【题型】解答题　【知识点】解析几何　【难度】medium
(2023·上海静安·二模) 已知双曲线$\Gamma$:$\frac{x^2}{a^2} - \frac{y^2}{b^2} = 1$（其中$a > 0,b > 0$）的左、右焦点分别为$F_1(-c,0)$、$F_2(c,0)$（其中$c > 0$）。

(1) 若双曲线$\Gamma$过点$(2,1)$且一条渐近线方程为$y = \frac{\sqrt{2}}{2}x$；直线$l$的倾斜角为$\frac{\pi}{4}$，在$y$轴上的截距为$-2$。直线$l$与该双曲线$\Gamma$交于两点$A$、$B$，$M$为线段$AB$的中点，求$\triangle MF_1F_2$的面积；

(2) 以坐标原点$O$为圆心，$c$为半径作圆，该圆与双曲线$\Gamma$在第一象限的交点为$P$。过$P$作圆的切线，若切线的斜率为$-\sqrt{3}$，求双曲线$\Gamma$的离心率。
【解答】
\textbf{【答案】}
(1) $2\sqrt{3}$；

(2) $\sqrt{2}$。

\textbf{【知识点】} 求双曲线中三角形（四边形）的面积问题、求双曲线的离心率或离心率的取值范围、根据$a$、$b$、$c$求双曲线的标准方程

\textbf{【分析】}
(1) 由双曲线$\Gamma$过点$(2,1)$且一条渐近线方程为$y = \frac{\sqrt{2}}{2}x$可得双曲线方程，将直线$l$与双曲线方程联立可得$M$坐标，即可得答案；

(2) 方法一：将圆方程与双曲线方程联立，可得$P\left(\frac{a\sqrt{b^2 + c^2}}{c},\frac{b^2}{c}\right)$，后由切线斜率为$-\sqrt{3}$可得$\frac{a\sqrt{b^2 + c^2}}{b^2} = \sqrt{3} \Rightarrow 3e^4 - 8e^2 + 4 = 0$，即可得答案；

方法二：设切线与$x$轴交于$E$点，由题目条件可得$\angle PEO = \frac{\pi}{3}$，结合$\angle OPE = \frac{\pi}{2}$，可得$\angle POE = \frac{\pi}{6}$，$\angle POF_1 = \frac{5\pi}{6}$，后由余弦定理可得$|PF_1|,|PF_2|$，进而可得$a$，即可得答案。

\textbf{【详解】}
(1) 双曲线$\Gamma$:$\frac{x^2}{a^2} - \frac{y^2}{b^2} = 1$渐近线方程为$y = \pm \frac{b}{a}x$，已知一条渐近线方程为$y = \frac{\sqrt{2}}{2}x$，所以$a = \sqrt{2}b$，

双曲线$\Gamma$经过点$(2,1)$，所以$\frac{4}{a^2} - \frac{1}{b^2} = 1$，

解得$a^2 = 2,b^2 = 1$。所以双曲线$\Gamma$:$\frac{x^2}{2} - y^2 = 1$。

直线$l$的倾斜角为$\frac{\pi}{4}$，则斜率为$1$，又$l$在$y$轴上的截距为$-2$，则$l$方程为：$y = x - 2$，代入双曲线方程得：$x^2 - 8x + 10 = 0$，

设两点$A$、$B$坐标分别为$(x_1,y_1)$、$(x_2,y_2)$，$M(x,y)$，

则$x_1 + x_2 = 8 \Rightarrow x = 4,y = 2$。又$|F_1F_2| = 2\sqrt{3}$，

则$\triangle MF_1F_2$的面积$= \frac{1}{2} \cdot |F_1F_2| \cdot y = \frac{1}{2} \times 2\sqrt{3} \times 2 = 2\sqrt{3}$。

---

(2) 方法一：由题可知圆方程为：$x^2 + y^2 = c^2$，将其与双曲线方程联立：
\[
\begin{cases}
x^2 + y^2 = c^2 \\
\frac{x^2}{a^2} - \frac{y^2}{b^2} = 1
\end{cases}
\Rightarrow x^2 + \frac{b^2}{a^2}x^2 - b^2 = c^2 \Rightarrow x = \frac{a\sqrt{b^2 + c^2}}{c},y = \frac{b^2}{c},
\]
即$P\left(\frac{a\sqrt{b^2 + c^2}}{c},\frac{b^2}{c}\right)$，又切线斜率为$-\sqrt{3}$，则$k_{OP} = \frac{b^2}{c} \cdot \frac{c}{a\sqrt{b^2 + c^2}} = \frac{\sqrt{3}}{3}$
$\Rightarrow 3(c^2 - a^2) = a\sqrt{2c^2 - a^2} \Rightarrow 3c^4 + 4a^4 - 8a^2c^2 = 0 \Rightarrow 3e^4 - 8e^2 + 4 = 0$，解得$e^2 = 2$，所以双曲线$\Gamma$的离心率为$\sqrt{2}$；

方法二：设切线与$x$轴交于$E$点，因切线斜率为$-\sqrt{3}$，可知$\angle PEO = \frac{\pi}{3}$，

又$\angle OPE = \frac{\pi}{2}$，则$\angle POE = \frac{\pi}{6}$，$\angle POF_1 = \frac{5\pi}{6}$。注意到$|OP| = |OF_1| = |OF_2| = c$，则在$\triangle POF_2$中，由余弦定理，
$|PF_2| = \sqrt{|PO|^2 + |OF_2|^2 - 2|PO||OF_2|\cos\frac{\pi}{6}} = \sqrt{2 - \sqrt{3}}c = \frac{\sqrt{6} - \sqrt{2}}{2}c$，

在$\triangle POF_1$中，由余弦定理，
$|PF_1| = \sqrt{|PO|^2 + |OF_1|^2 - 2|PO||OF_2|\cos\frac{5\pi}{6}} = \sqrt{2 + \sqrt{3}}c = \frac{\sqrt{6} + \sqrt{2}}{2}c$。

则$a = \frac{1}{2}\left(|PF_1| - |PF_2|\right) = \frac{\sqrt{2}}{2}c \Rightarrow e = \frac{c}{a} = \sqrt{2}$。

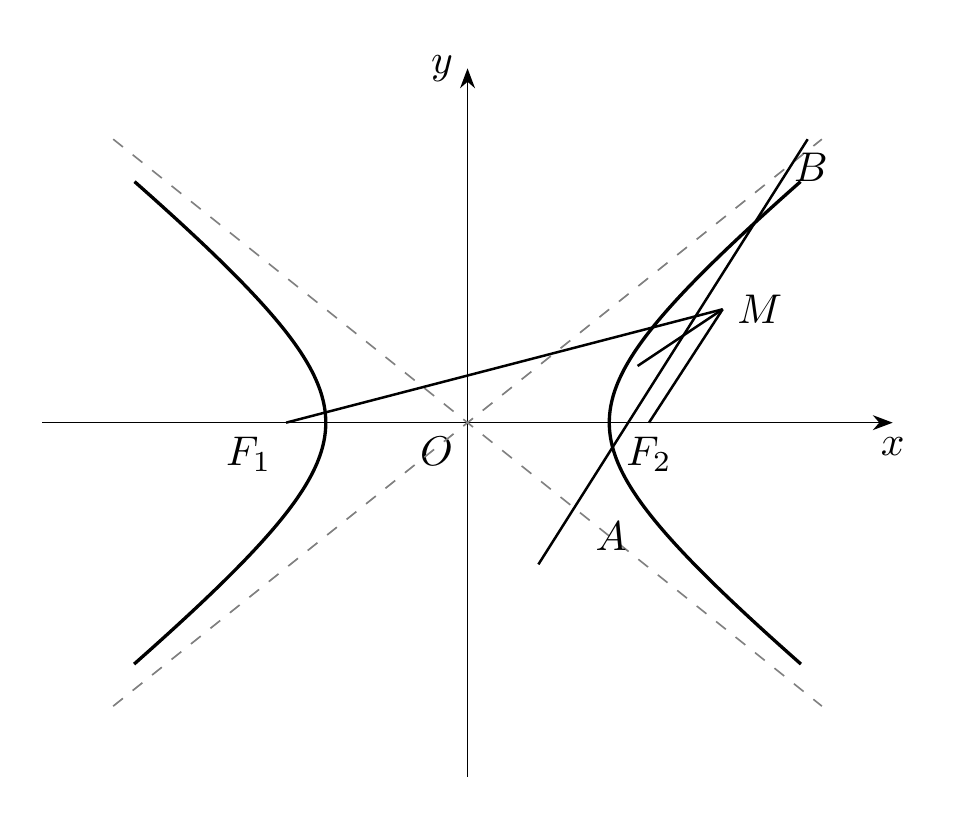
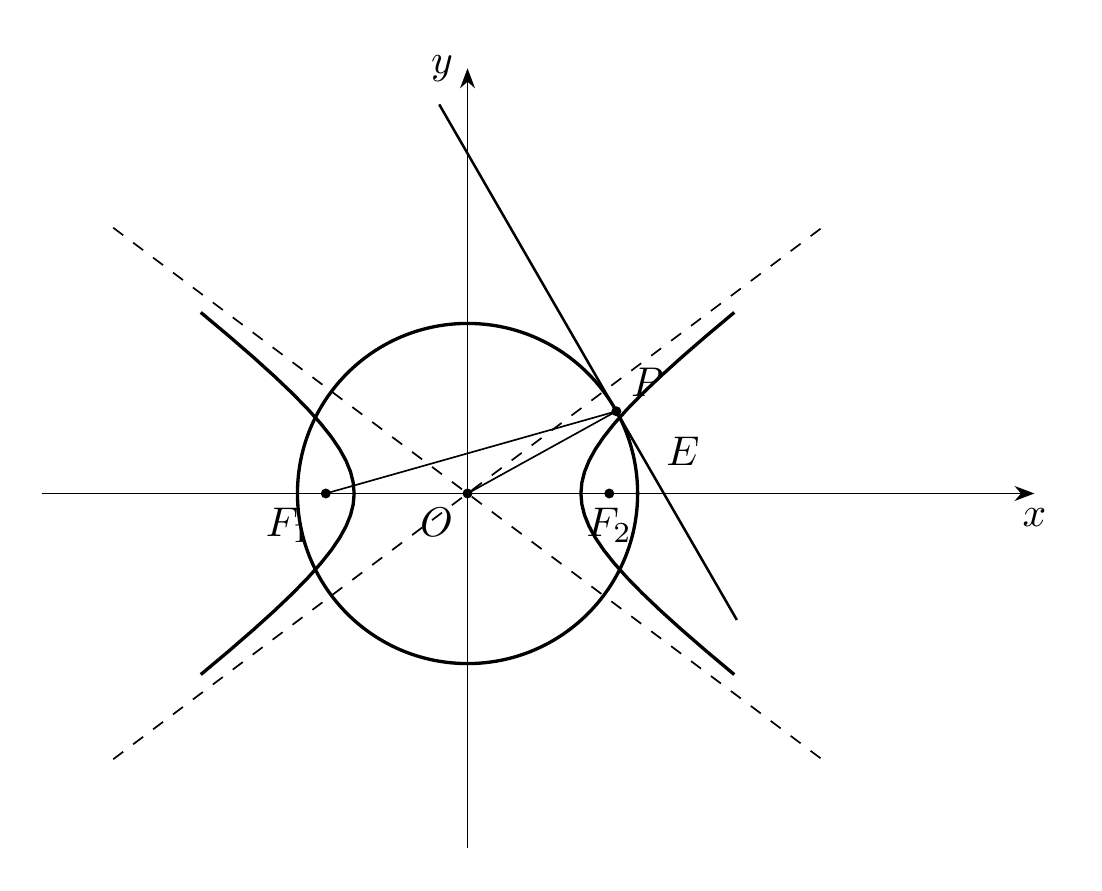